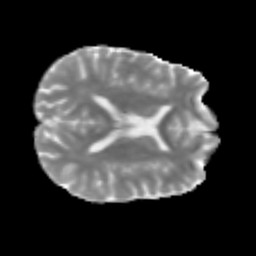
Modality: MD
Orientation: axial
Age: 25
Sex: male
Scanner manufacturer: siemens
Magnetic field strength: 3 T
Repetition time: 2.3 s
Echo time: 0.085 s